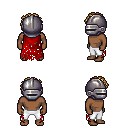
a pixel art fantasy rpg character, male body template, human, dark skin, red tattered cape, white pants, blonde curly afro hairstyle, metal helm, four views (front, back, left, right), 2x2 character sprite sheet, small pixel art, hard edges, no anti-aliasing